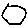
Label: hexagon